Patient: sex M, age 68
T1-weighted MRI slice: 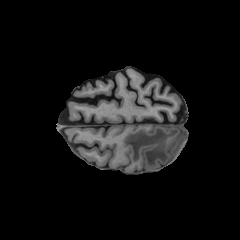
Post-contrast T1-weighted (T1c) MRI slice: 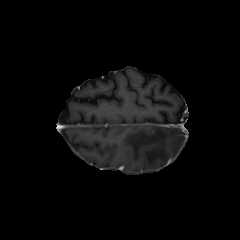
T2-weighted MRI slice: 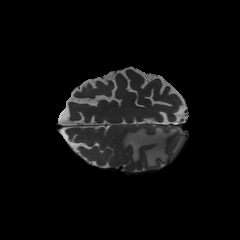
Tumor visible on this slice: yes
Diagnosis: Glioblastoma, IDH-wildtype
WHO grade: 4